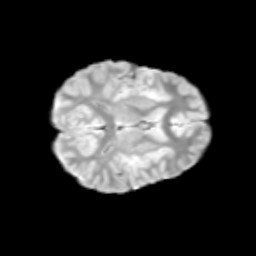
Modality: T2w
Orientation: axial
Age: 11
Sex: male
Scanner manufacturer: siemens
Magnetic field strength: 3 T
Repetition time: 3.8 s
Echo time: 0.07 s